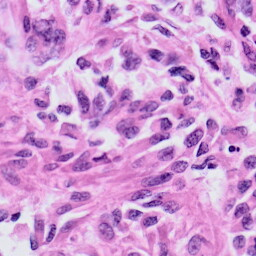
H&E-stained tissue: Skin